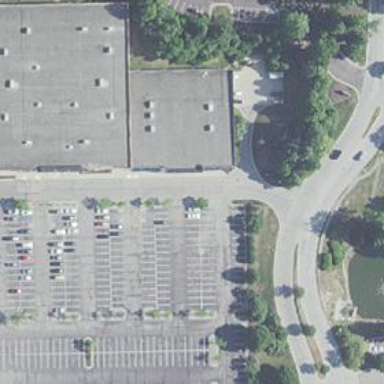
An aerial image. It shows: Retail building.